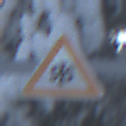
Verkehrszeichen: SchneeOderEisglaette
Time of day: MorningAfternoon
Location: Outdoor (Nature)
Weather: Clear
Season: Winter
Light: Natural